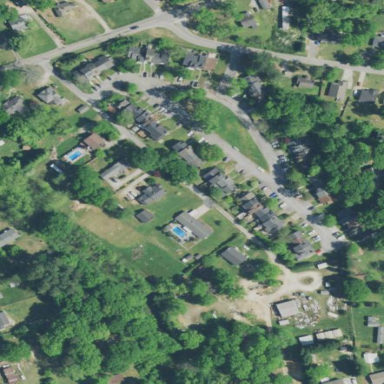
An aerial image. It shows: Residential area within neighborhood.